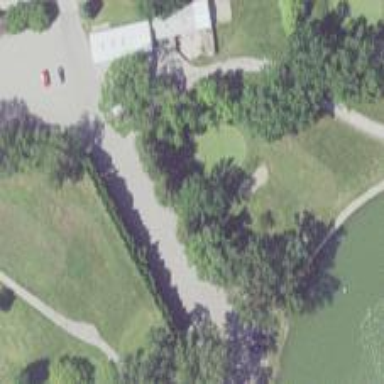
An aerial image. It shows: View of golf hole.